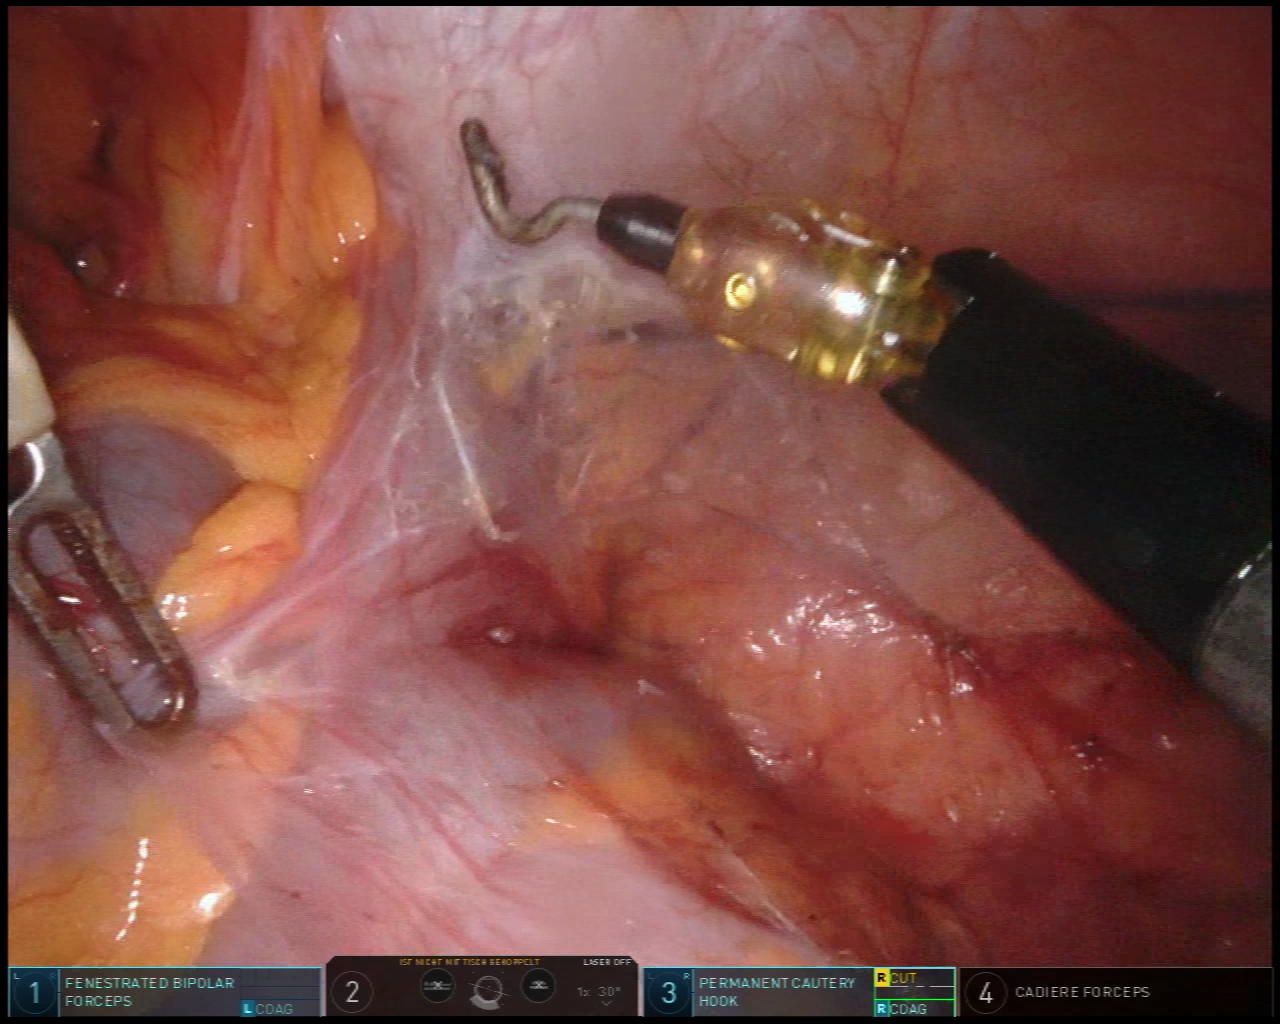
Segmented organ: colon
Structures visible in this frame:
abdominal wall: yes
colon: yes
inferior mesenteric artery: no
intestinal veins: no
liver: no
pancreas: no
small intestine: no
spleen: no
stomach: no
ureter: no
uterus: no
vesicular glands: no